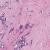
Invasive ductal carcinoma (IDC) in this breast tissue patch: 1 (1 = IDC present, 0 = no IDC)